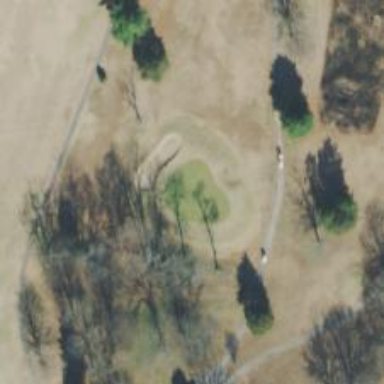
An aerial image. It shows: Golf hole.